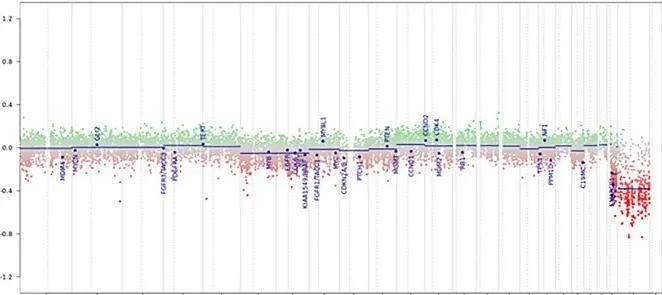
Copy number variation profile - Depiction of chromosome 1 to 22 and X. Gains/amplifications represent positive (green), losses negative (red) deviations from the baseline. 29 brain tumor relevant genomic regions are highlighted. The presented case showed losses of chromosome X and multiple deletions near the MN1 locus on 22q12.1.
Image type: chart (chart)